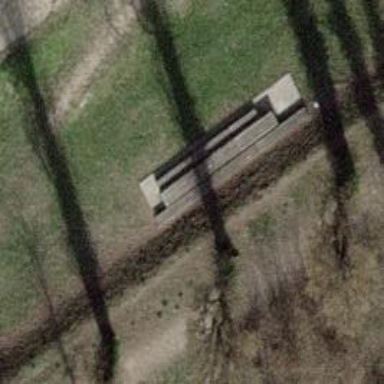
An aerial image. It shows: Picnic table located in leisure land area.